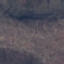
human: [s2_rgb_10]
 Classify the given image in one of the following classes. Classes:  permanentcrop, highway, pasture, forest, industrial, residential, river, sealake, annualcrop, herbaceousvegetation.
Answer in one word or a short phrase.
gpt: HerbaceousVegetation